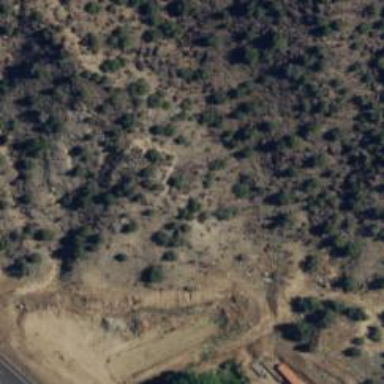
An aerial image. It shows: Petroglyph site of historical significance.